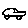
Label: car